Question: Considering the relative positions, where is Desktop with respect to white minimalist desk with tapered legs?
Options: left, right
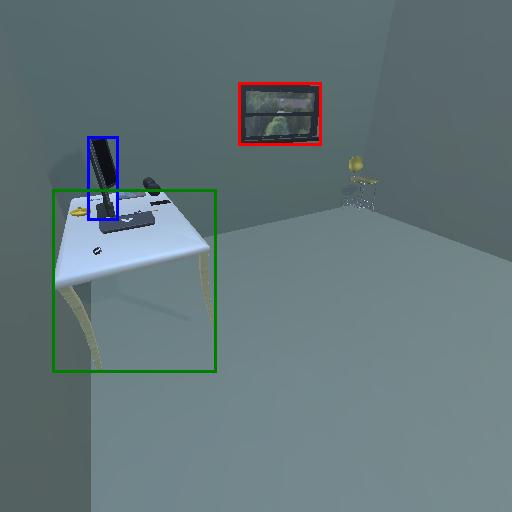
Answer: left